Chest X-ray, PA view. Patient: 61 years old, sex M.
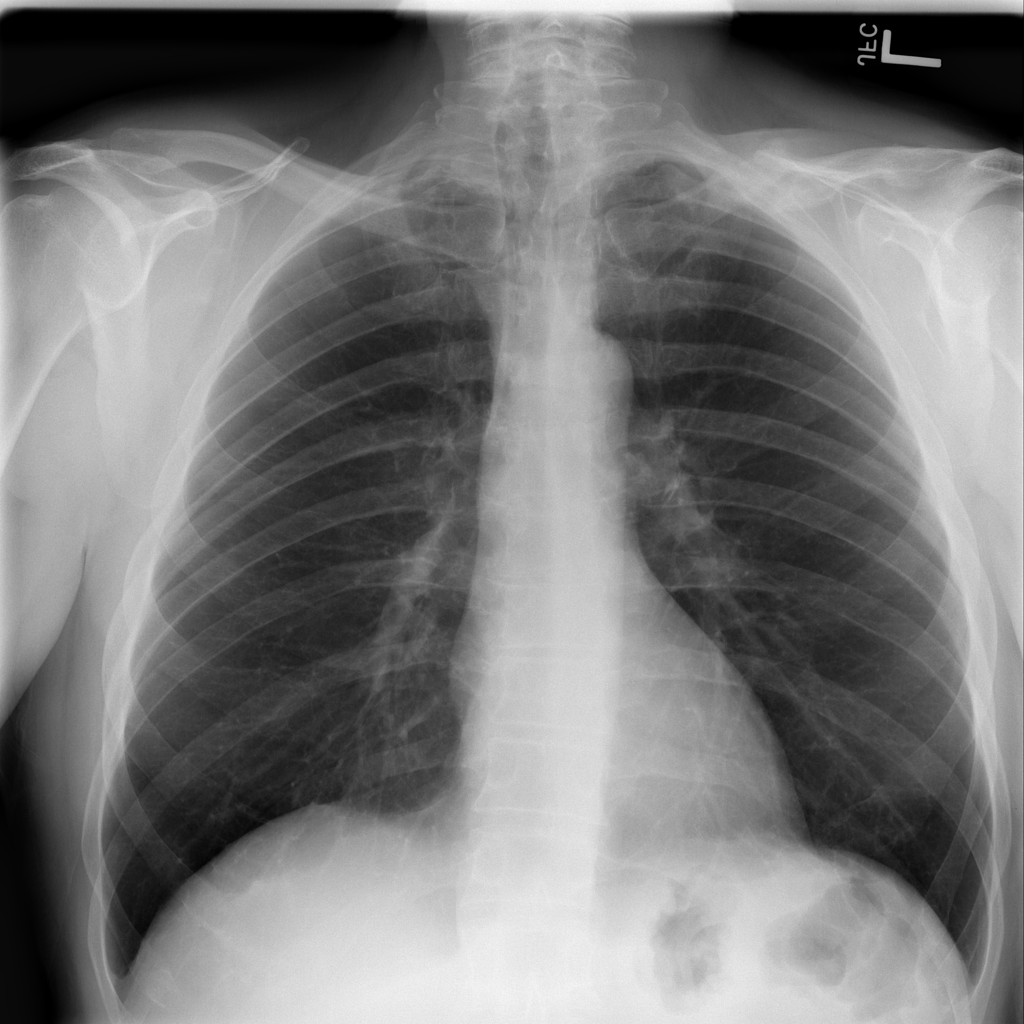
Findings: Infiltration